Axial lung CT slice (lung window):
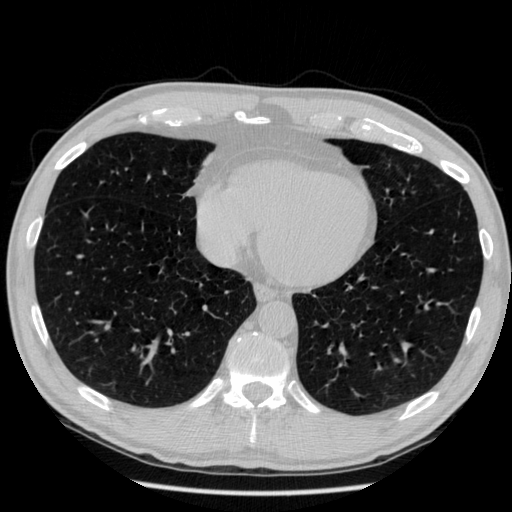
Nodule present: no